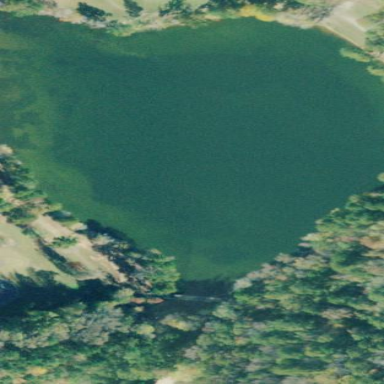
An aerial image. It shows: Natural reservoir of water.